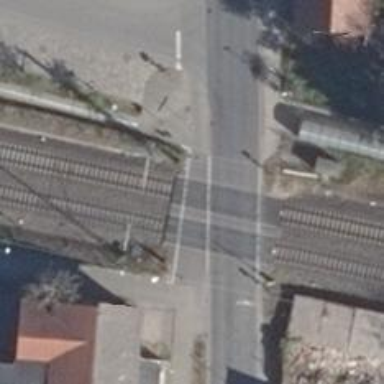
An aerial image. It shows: Railway crossing with full barrier.